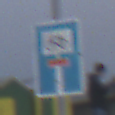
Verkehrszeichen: SackgasseRadverkehrDurchlaessig
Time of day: SunriseSunset
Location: Outdoor (Beach)
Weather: Overcast
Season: NotSpecified
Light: Natural